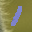
Label: 1